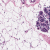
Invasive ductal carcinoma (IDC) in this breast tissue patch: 0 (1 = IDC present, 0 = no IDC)